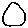
Label: circle